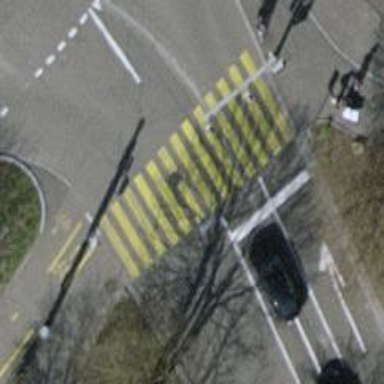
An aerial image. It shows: Asphalt path with cycleway crossing. The cycleway and footway both have asphalt surfaces.